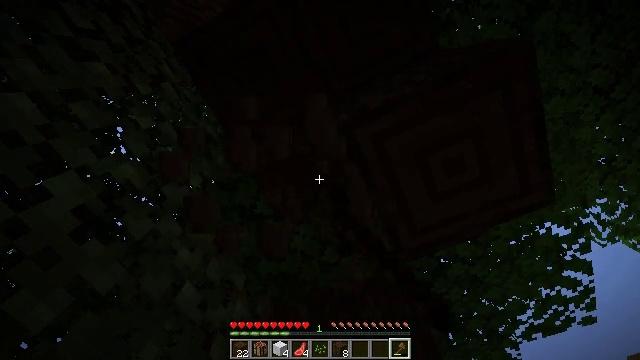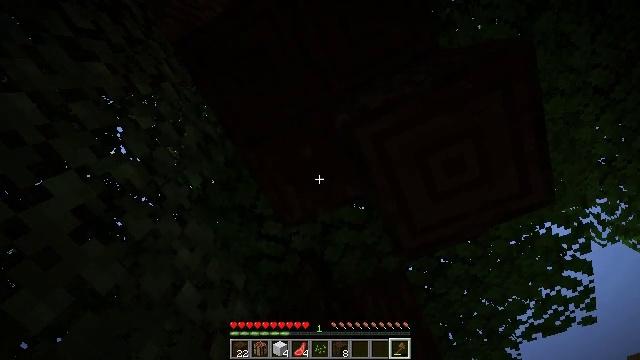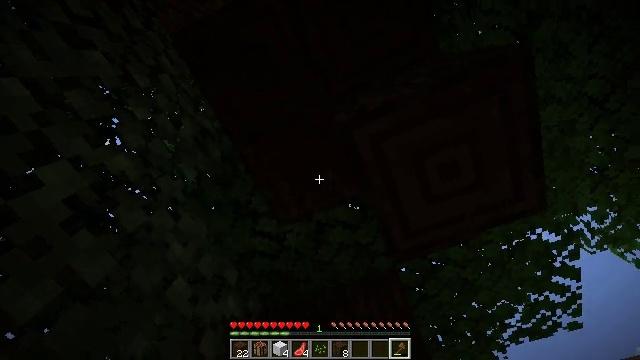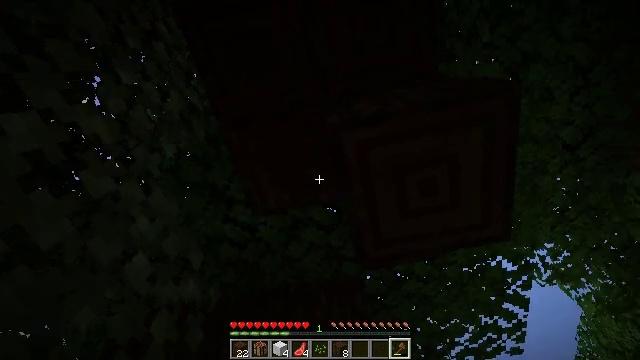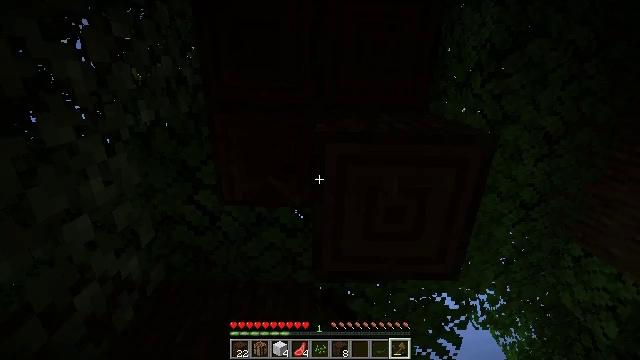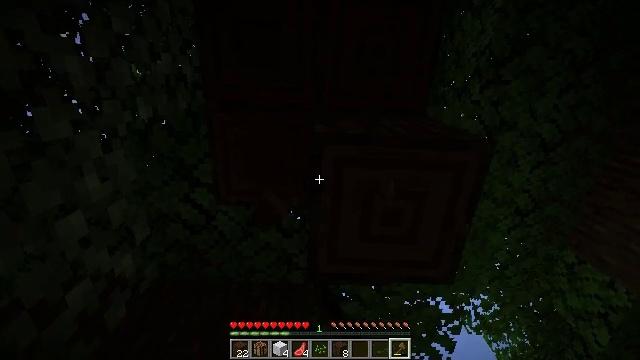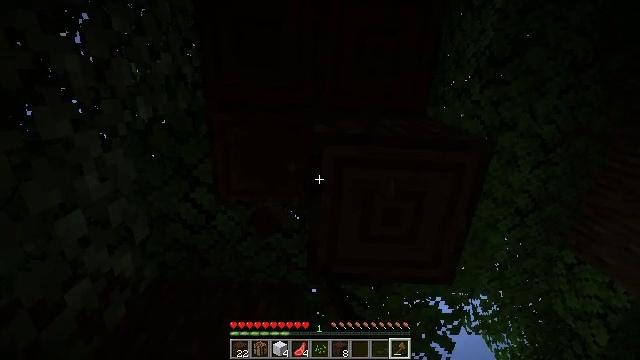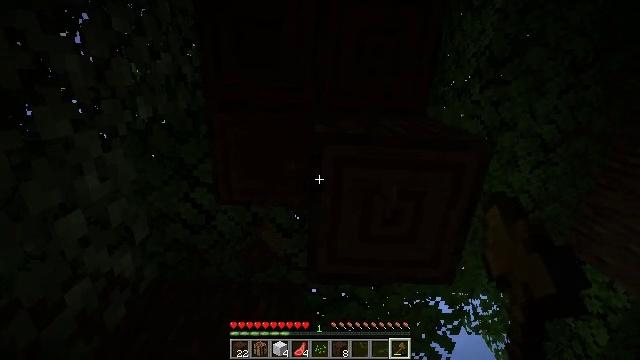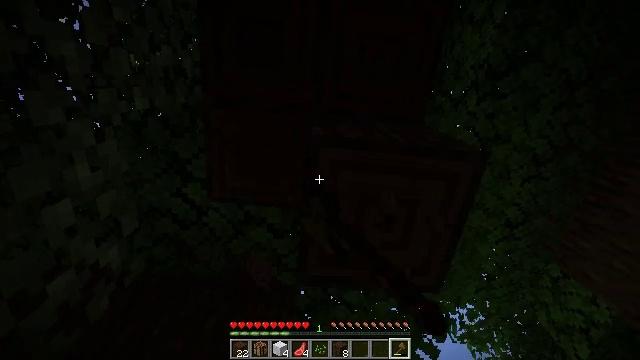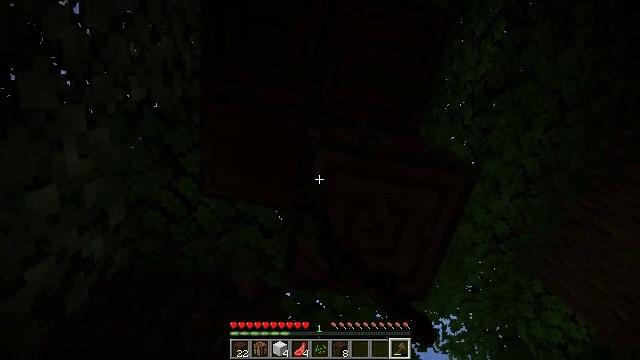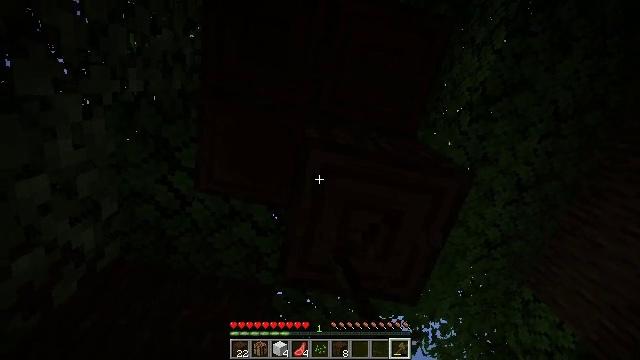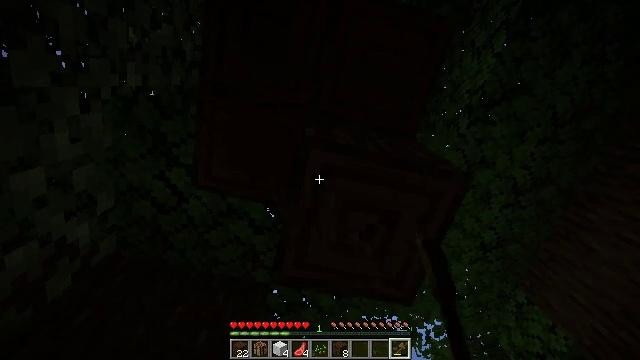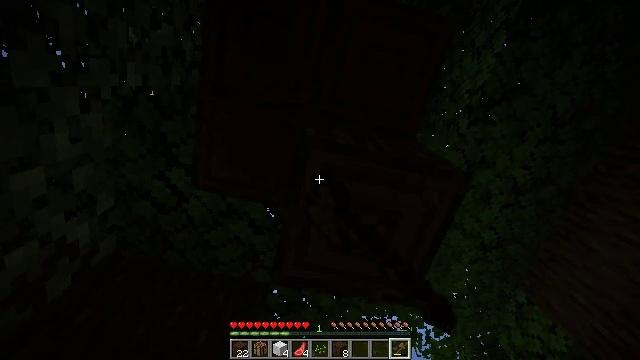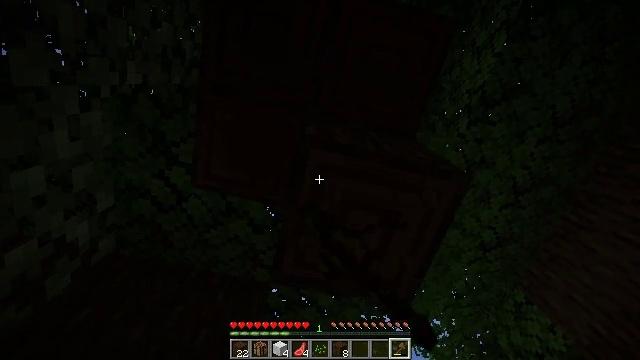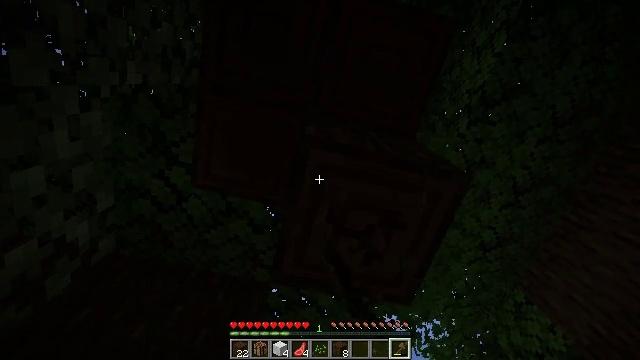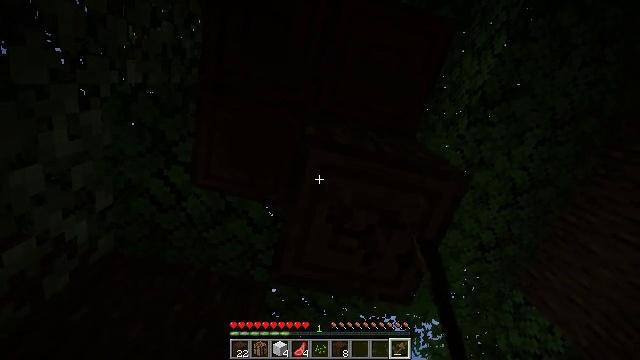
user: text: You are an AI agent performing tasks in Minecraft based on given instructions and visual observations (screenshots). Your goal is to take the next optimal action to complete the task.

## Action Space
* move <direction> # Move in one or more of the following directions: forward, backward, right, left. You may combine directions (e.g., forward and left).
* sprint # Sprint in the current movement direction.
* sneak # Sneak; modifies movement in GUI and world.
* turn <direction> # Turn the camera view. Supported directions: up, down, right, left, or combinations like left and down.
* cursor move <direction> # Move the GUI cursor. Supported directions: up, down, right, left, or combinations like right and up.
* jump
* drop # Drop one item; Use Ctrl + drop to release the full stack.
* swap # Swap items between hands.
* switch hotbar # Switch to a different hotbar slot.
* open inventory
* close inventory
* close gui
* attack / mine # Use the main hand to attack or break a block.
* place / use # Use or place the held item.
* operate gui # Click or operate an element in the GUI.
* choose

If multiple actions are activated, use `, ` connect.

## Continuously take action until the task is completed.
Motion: motion action
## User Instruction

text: Break the dark oak log in the forest.
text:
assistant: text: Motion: attack / mine
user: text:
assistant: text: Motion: turn right, attack / mine
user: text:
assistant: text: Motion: turn right, attack / mine
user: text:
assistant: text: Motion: turn right and up, attack / mine
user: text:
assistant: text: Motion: turn right, attack / mine
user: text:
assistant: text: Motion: attack / mine
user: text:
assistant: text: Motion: attack / mine
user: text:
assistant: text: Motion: turn right, attack / mine
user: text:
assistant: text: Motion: turn right, attack / mine
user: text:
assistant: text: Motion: turn right, attack / mine
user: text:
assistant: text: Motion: turn right, attack / mine
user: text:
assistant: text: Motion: attack / mine
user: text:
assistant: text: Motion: attack / mine
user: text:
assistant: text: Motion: attack / mine
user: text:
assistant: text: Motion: attack / mine
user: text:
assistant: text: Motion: attack / mine
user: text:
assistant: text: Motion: attack / mine
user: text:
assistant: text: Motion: attack / mine
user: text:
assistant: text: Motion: attack / mine
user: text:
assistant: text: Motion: attack / mine
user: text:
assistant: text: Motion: attack / mine
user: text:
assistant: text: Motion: attack / mine
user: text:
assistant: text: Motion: attack / mine
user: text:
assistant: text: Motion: attack / mine
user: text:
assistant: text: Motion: attack / mine
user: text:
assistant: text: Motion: attack / mine
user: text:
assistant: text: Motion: attack / mine
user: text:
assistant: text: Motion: attack / mine
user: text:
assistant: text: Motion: attack / mine
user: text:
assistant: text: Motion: attack / mine